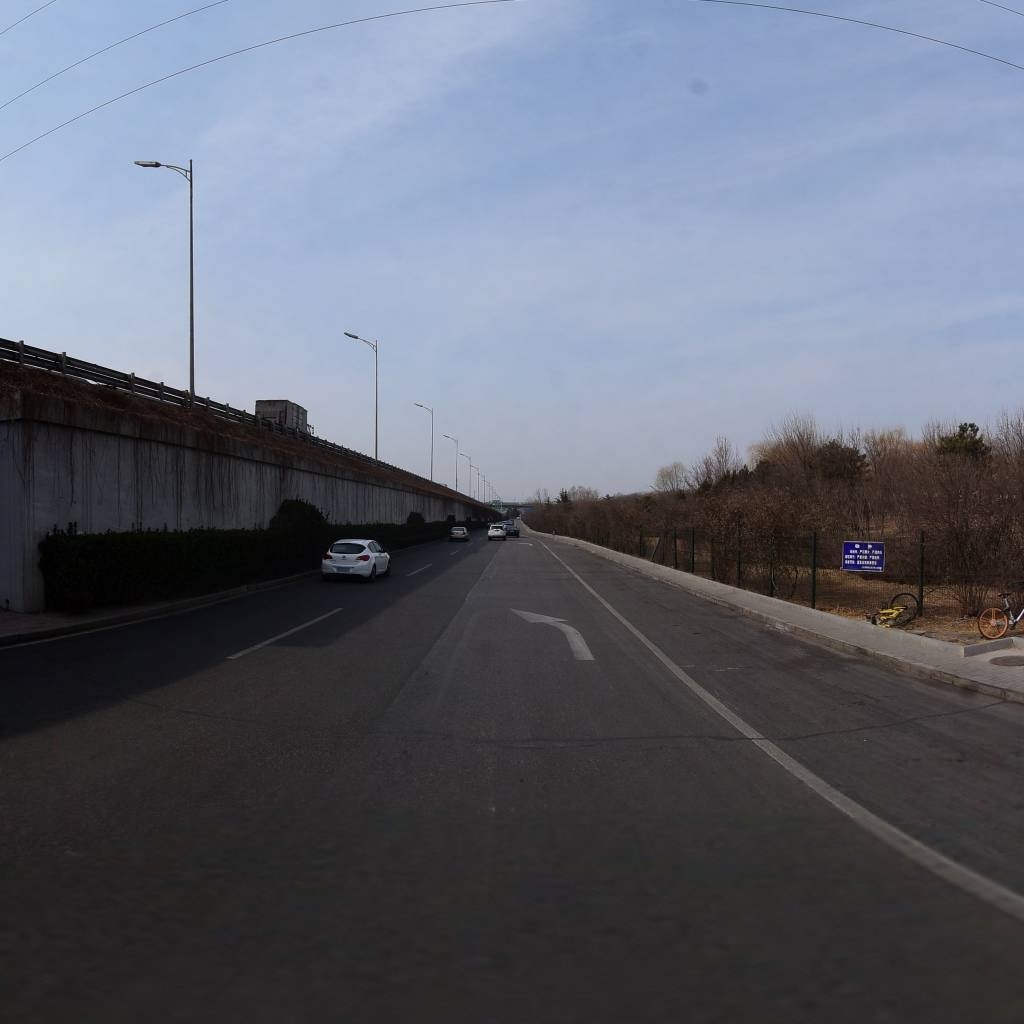
Region: Chaoyang
Road damage annotations: transverse crack, manhole cover